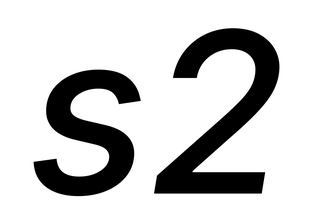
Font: Inter-Italic_Medium_Italic